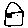
Label: house